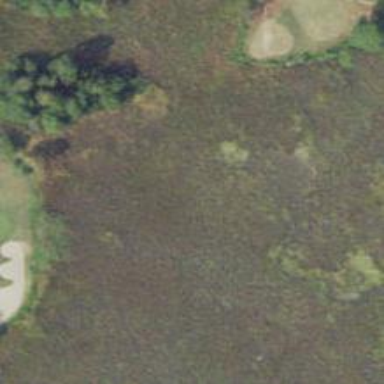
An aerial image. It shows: Rough golf area with grass surface.